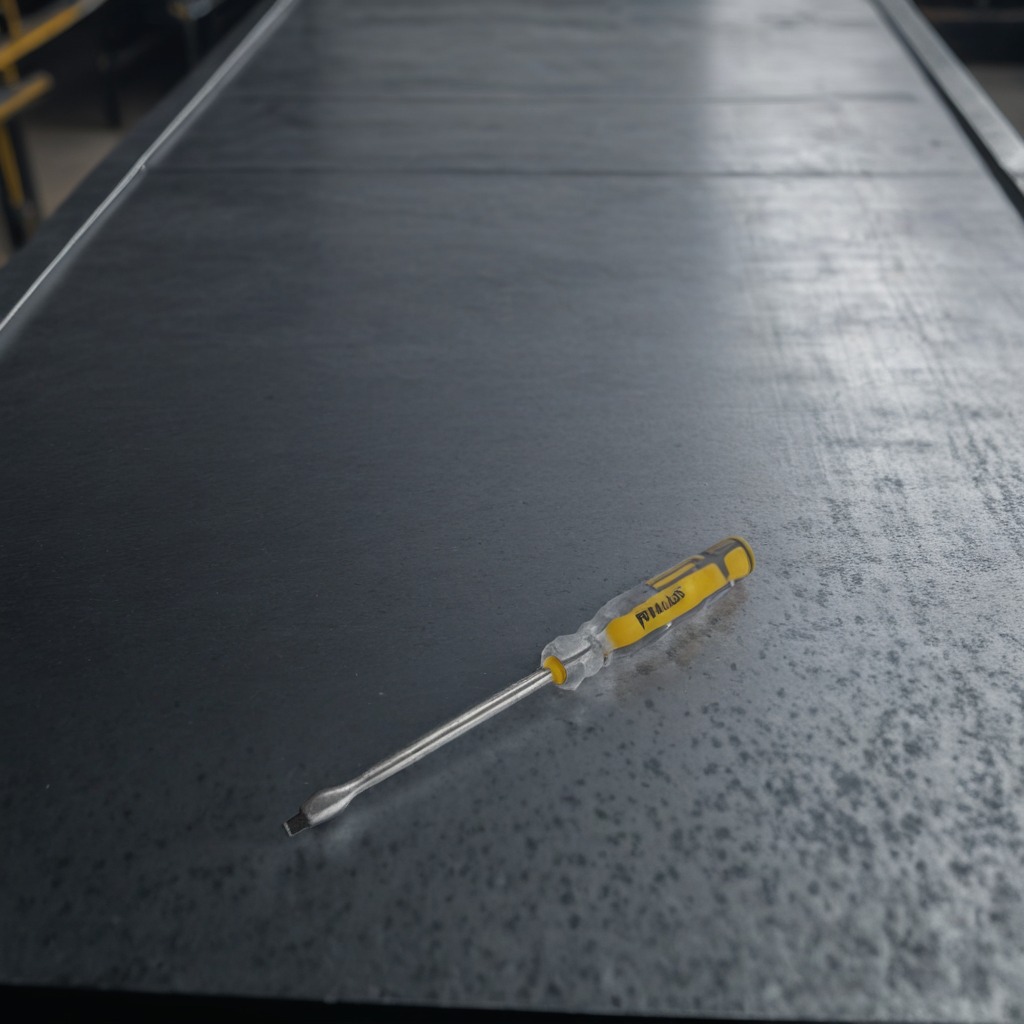
A screwdriver is lying on the cold steel table in a mining workshop.